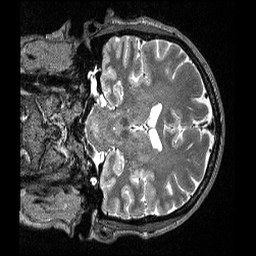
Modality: T2w
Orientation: coronal
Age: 46
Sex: male
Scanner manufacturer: siemens
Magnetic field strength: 3 T
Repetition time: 3.2 s
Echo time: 0.479 s